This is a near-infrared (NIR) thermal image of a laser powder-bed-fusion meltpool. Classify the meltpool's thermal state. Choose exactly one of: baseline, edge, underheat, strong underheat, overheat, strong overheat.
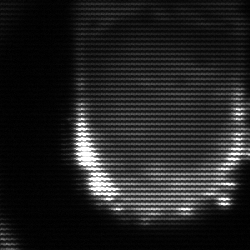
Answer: baseline